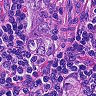
Metastatic tissue present: yes